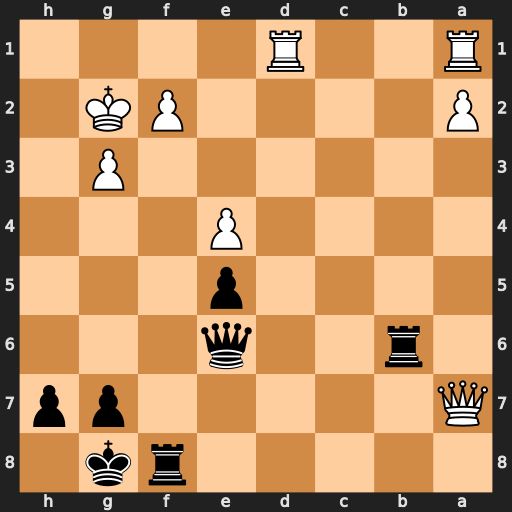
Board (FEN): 5rk1/Q5pp/1r2q3/4p3/4P3/6P1/P4PK1/R2R4
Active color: b
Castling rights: -
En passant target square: -
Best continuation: Qf6 Qxb6 Qxb6